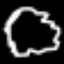
Label: octagon